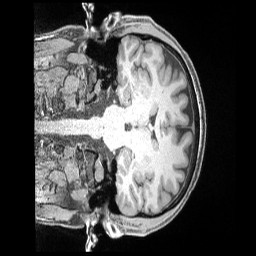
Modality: T1w
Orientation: coronal
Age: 41
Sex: male
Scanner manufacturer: siemens
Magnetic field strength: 3 T
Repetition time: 2 s
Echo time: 0.00211 s